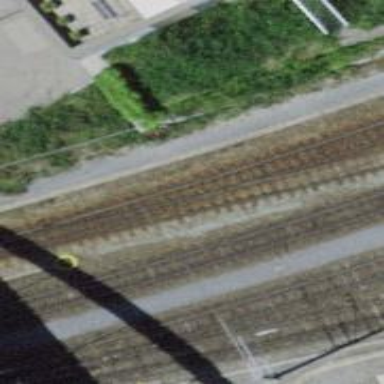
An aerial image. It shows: Narrow-gauge railway track with electrified contact line. The railway has one track.